Current action and preconditions to check: trajectory_clear

Your task: For each precondition in the list above, predict whether it will hold at this action.

Consider the current scene as observed from the mobile robot's camera, and analyze the predicted future states of all dynamic agents (e.g., people, animals, vehicles, or any moving entities) within the NEXT SECOND.

IMPORTANT: Only answer "very likely" if you are absolutely certain—based on strong, clear evidence—that a dynamic agent will violate the precondition in the predicted future state. Do NOT answer "very likely" for unlikely, ambiguous, or low-probability risks.

Ask yourself for each precondition: Is there a high probability, with clear and convincing evidence, that the predicted future states of any dynamic agent will interfere with the predicted future state of the currently executing action within the NEXT SECOND, causing that precondition to fail?

Assess the risk level based on these predictions. Use "likely" or "very likely" if motions create a clear risk of interference.

Use "neutral" or "improbable" if agents are nearby but their predicted paths are clearly diverging or non-conflicting.

Failure Risk Categories: "very improbable", "improbable", "neutral", "likely", "very likely"

Answer Format: Output ONLY the probability_of_failure value from these categories: "very improbable", "improbable", "neutral", "likely", "very likely"

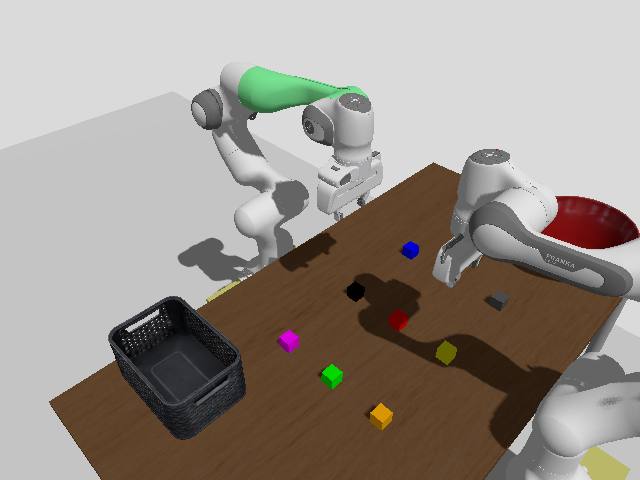

Answer: very improbable